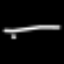
Label: line